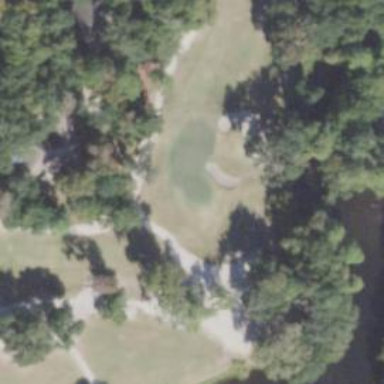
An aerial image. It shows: View of golf hole.